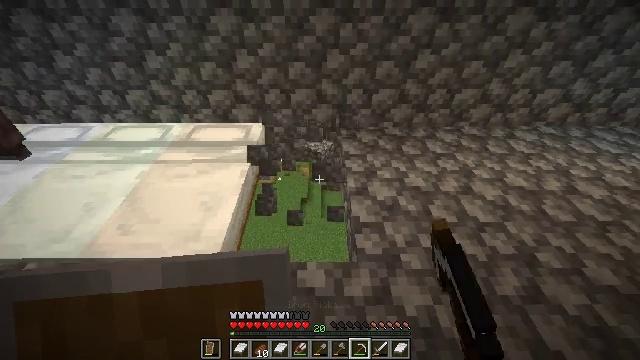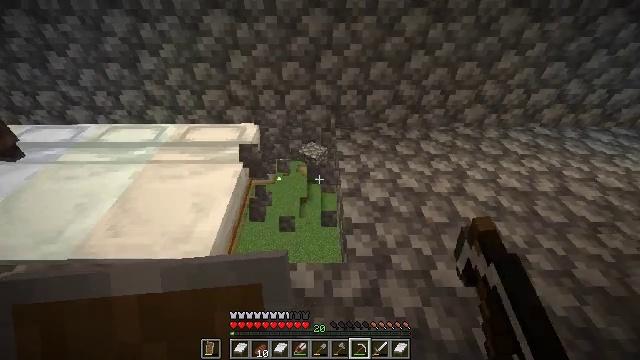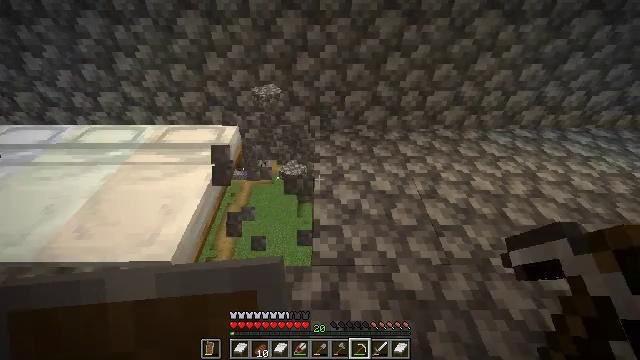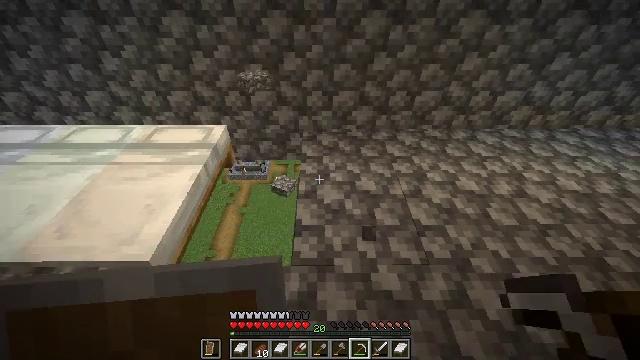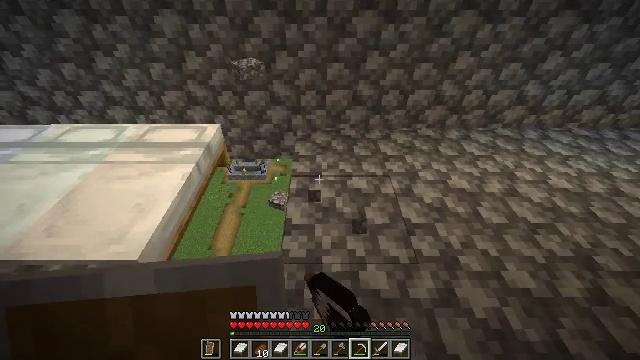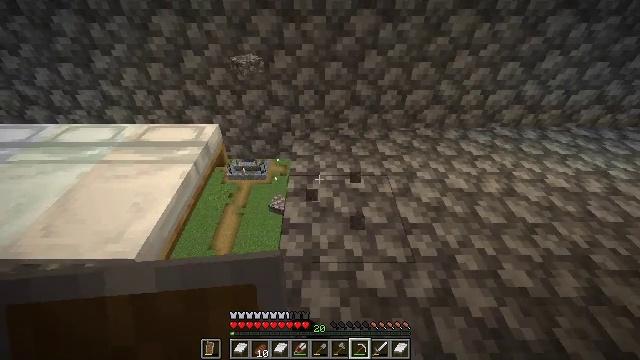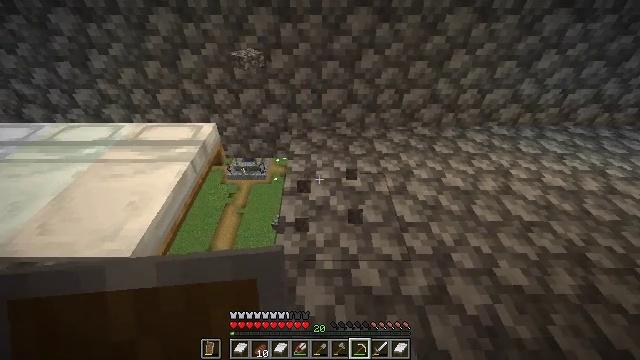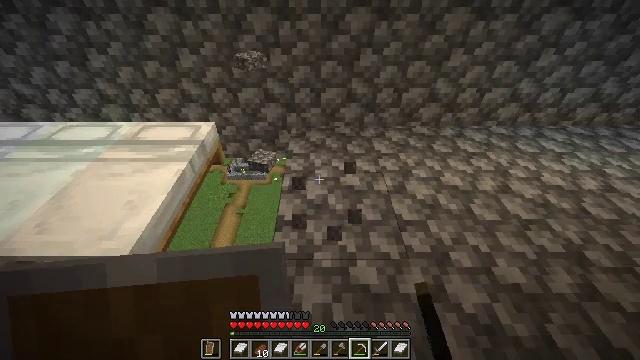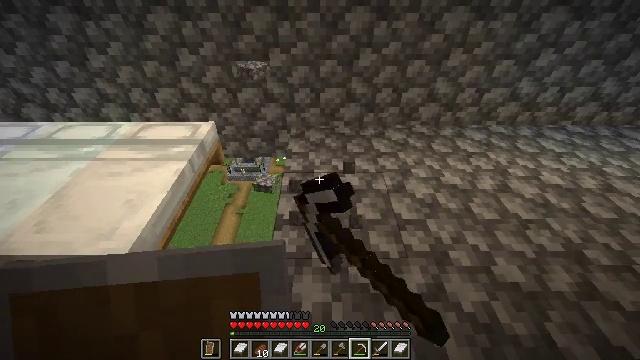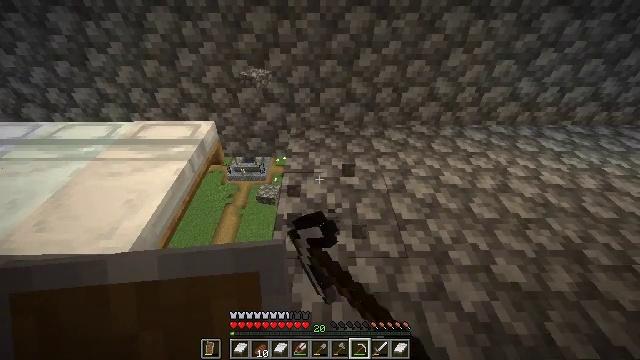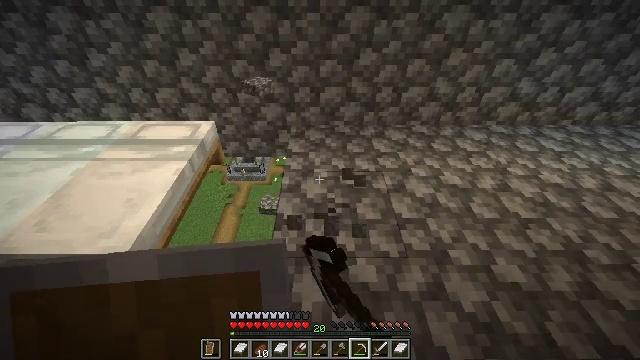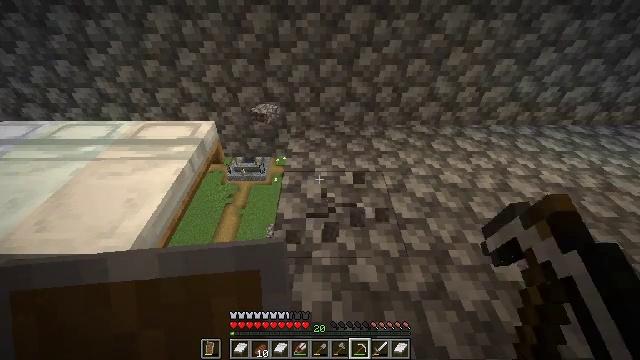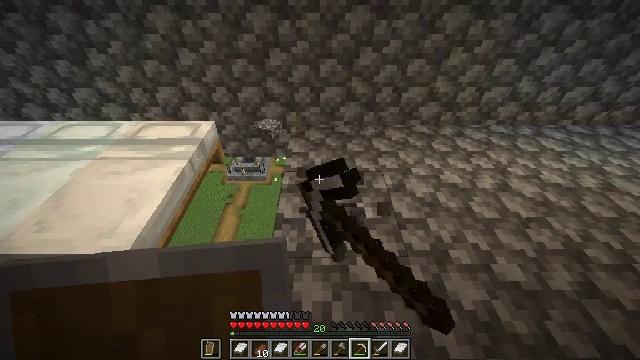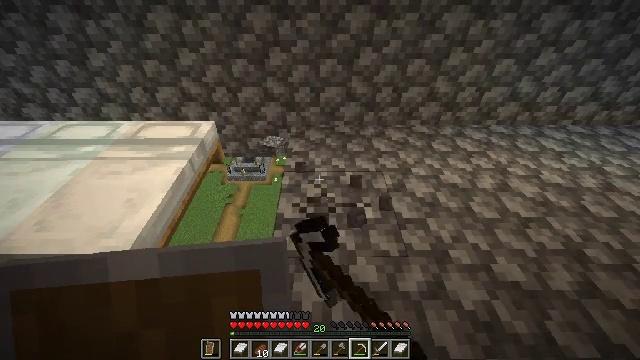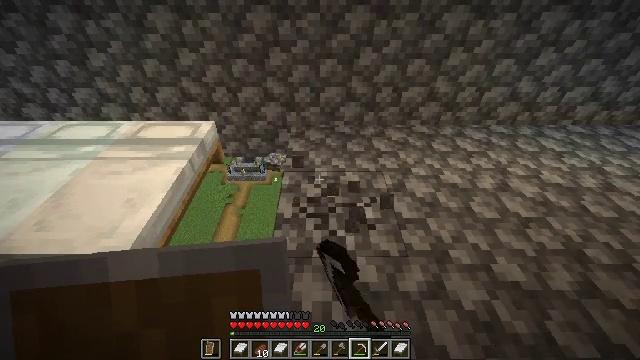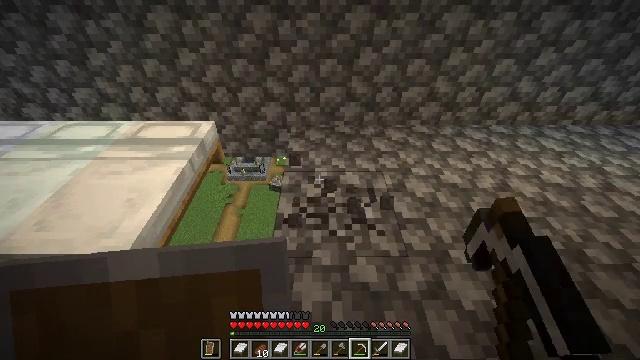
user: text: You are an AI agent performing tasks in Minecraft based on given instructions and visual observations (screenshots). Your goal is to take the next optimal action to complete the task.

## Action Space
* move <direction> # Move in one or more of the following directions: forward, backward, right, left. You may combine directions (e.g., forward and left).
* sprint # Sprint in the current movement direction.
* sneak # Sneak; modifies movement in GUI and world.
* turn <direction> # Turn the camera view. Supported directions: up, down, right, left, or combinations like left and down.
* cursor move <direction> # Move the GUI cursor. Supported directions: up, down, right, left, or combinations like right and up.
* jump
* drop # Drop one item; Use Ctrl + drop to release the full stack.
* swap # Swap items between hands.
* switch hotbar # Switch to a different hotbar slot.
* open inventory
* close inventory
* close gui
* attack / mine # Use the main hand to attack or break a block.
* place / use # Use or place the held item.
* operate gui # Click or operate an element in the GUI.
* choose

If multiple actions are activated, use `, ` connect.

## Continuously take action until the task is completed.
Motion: motion action
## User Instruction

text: Demolish the cobblestone slab for reuse.
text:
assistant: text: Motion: move right, attack / mine
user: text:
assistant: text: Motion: move right, attack / mine
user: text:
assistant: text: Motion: attack / mine
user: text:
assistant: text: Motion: attack / mine
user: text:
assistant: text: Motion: attack / mine
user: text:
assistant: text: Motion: attack / mine
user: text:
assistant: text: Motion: attack / mine
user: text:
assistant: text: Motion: attack / mine
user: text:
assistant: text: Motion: attack / mine
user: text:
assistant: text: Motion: attack / mine
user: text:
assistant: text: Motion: attack / mine
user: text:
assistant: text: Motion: attack / mine
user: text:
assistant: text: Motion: attack / mine
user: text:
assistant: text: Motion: attack / mine
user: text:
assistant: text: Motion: attack / mine
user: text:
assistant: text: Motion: attack / mine
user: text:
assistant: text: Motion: attack / mine
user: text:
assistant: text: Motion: attack / mine
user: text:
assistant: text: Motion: attack / mine
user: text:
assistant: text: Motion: attack / mine
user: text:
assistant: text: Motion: attack / mine
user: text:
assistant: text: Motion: attack / mine
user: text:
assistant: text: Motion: attack / mine
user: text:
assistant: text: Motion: attack / mine
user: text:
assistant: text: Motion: attack / mine
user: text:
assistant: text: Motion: attack / mine
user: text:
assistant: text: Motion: attack / mine
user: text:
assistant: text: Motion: attack / mine
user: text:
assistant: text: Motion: attack / mine
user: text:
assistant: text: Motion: attack / mine